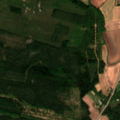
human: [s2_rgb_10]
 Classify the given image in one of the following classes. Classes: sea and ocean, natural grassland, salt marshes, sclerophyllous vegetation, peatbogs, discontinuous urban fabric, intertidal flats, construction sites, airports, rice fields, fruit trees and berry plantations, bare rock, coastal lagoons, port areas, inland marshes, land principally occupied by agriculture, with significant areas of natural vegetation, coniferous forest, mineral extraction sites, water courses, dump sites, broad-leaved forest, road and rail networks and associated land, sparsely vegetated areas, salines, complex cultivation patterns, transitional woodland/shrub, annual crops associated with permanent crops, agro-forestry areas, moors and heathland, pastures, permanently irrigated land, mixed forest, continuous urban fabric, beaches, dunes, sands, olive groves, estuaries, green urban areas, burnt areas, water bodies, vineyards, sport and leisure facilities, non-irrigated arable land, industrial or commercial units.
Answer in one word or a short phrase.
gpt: non-irrigated arable land, land principally occupied by agriculture, with significant areas of natural vegetation, coniferous forest, mixed forest